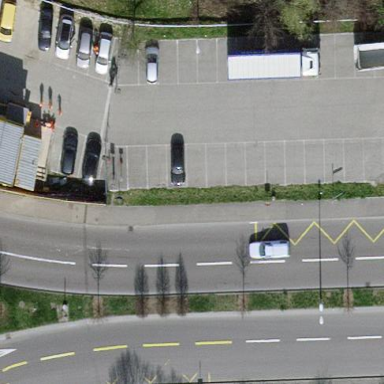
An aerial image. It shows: Parking area with park and ride facility. The surface of the parking area is designated for this purpose.